The image is the raw time-domain waveform of a rolling-element bearing's vibration signal. What is the most likely bearing condition (normal, inner_race, outer_race, ball)?
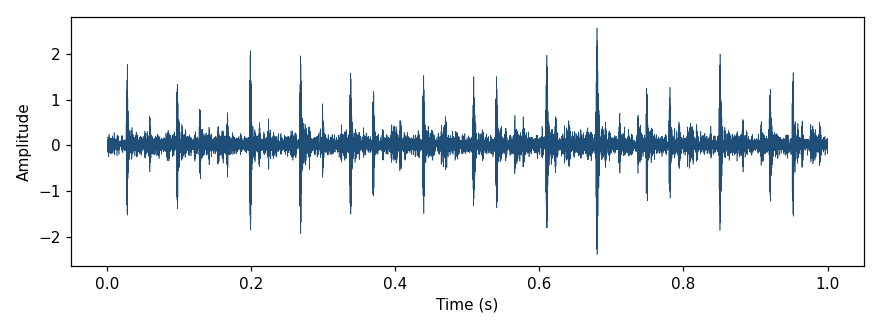
Answer: inner_race